Question: I'm new to oracle database i created a PL/SQL package with some if else statements. It contains three procedures respectively for insert, update and delete. That is giving me error. Can anyone help me sorting out this..

'''
create or replace
PACKAGE body USERS_tapi
IS
-- insert
PROCEDURE ins(
p_FIRSTNAME IN USERS.FIRSTNAME%type ,
p_ADDRESS IN USERS.ADDRESS%type ,
p_ROLEID IN USERS.ROLEID%type DEFAULT NULL ,
p_USERNAME IN USERS.USERNAME%type ,
p_PASSWORD IN USERS.PASSWORD%type ,
p_USERID IN USERS.USERID%type ,
p_LASTNAME IN USERS.LASTNAME%type,
O_val OUT NUMBER
)
IS
BEGIN
select count(*) as cnt from USERS where username=p_USERNAME and password=p_PASSWORD;
if cnt = 0 then
INSERT INTO USERS(
FIRSTNAME ,
ADDRESS ,
ROLEID ,
USERNAME ,
PASSWORD ,
USERID ,
LASTNAME
)
VALUES
(
p_FIRSTNAME ,
p_ADDRESS ,
p_ROLEID ,
p_USERNAME ,
p_PASSWORD ,
USERS_SEQ.nextval ,
p_LASTNAME
);
O_val:=0;
else if cnt > 0 then
O_val:=1;
else
O_val:=2;
END IF;
return O_val;
END;
-- update
PROCEDURE upd
(
p_FIRSTNAME IN USERS.FIRSTNAME%type ,
p_ADDRESS IN USERS.ADDRESS%type ,
p_ROLEID IN USERS.ROLEID%type DEFAULT NULL ,
p_USERNAME IN USERS.USERNAME%type ,
p_PASSWORD IN USERS.PASSWORD%type ,
p_USERID IN USERS.USERID%type ,
p_LASTNAME IN USERS.LASTNAME%type
)
IS
BEGIN
UPDATE USERS
SET FIRSTNAME = p_FIRSTNAME ,
ADDRESS = p_ADDRESS ,
ROLEID = p_ROLEID ,
USERNAME = p_USERNAME ,
PASSWORD = p_PASSWORD ,
LASTNAME = p_LASTNAME
WHERE USERID = p_USERID;
END;
-- del
PROCEDURE del(
p_USERID IN USERS.USERID%type )
IS
BEGIN
DELETE FROM USERS WHERE USERID = p_USERID;
END;
END USERS_tapi;
'''
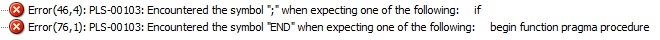
Answer: Use 'elsif' instead of 'else if' in the following line :
'''
else if cnt > 0 then
'''
The former is just one more case in your condition block.
The latter syntax is starting a nested condition block in the else part of the first condition block. That nested block would need its own END IF to work.
You could also use a CASE statement :
'''
CASE
WHEN cnt = 0 then
-- insert statement
O_val:=0;
WHEN cnt > 0 then
O_val:=1;
else
O_val:=2;
END CASE;
'''